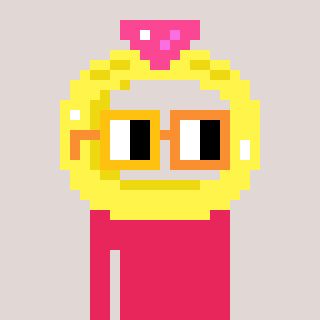
a pixel art character with square yellow and orange glasses, a ring-shaped head and a redpinkish-colored body on a warm background